RGB frame:
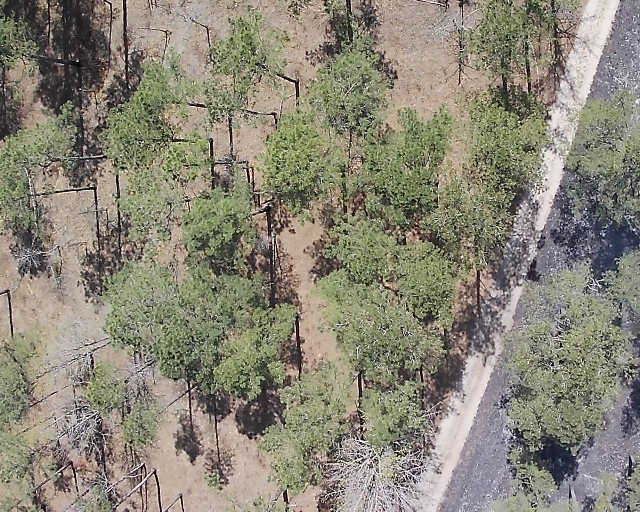
Thermal frame:
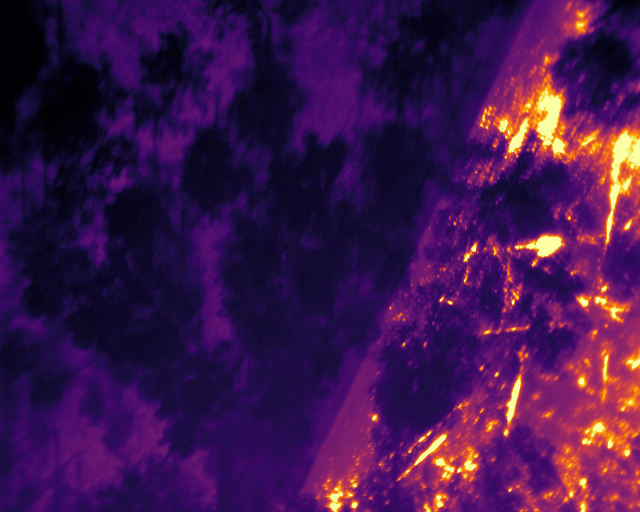
Captured: 2026-02-27 02:39:59
Pixels at or above 80 °C: 21460 (fraction of frame: 0.06549)